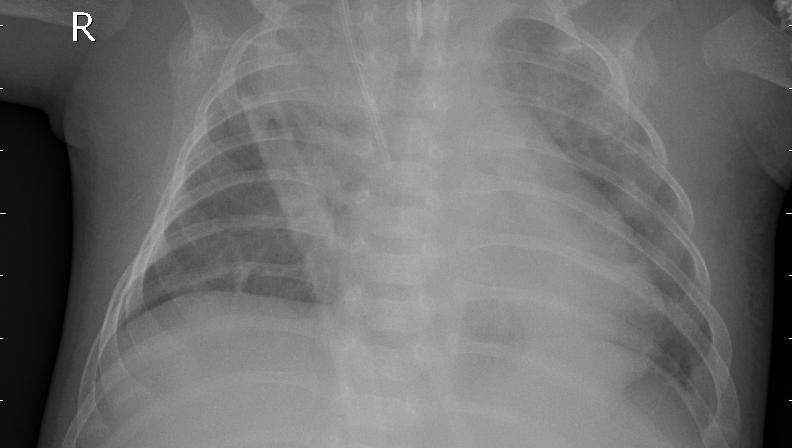
Diagnosis: PNEUMONIA